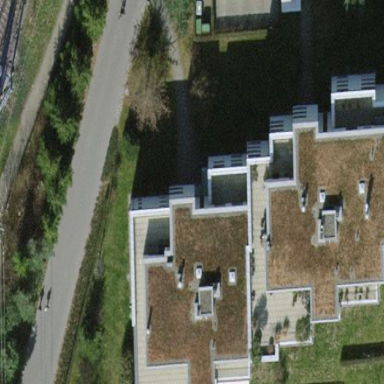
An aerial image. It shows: Apartment building with flat roof.